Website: apple
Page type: payment
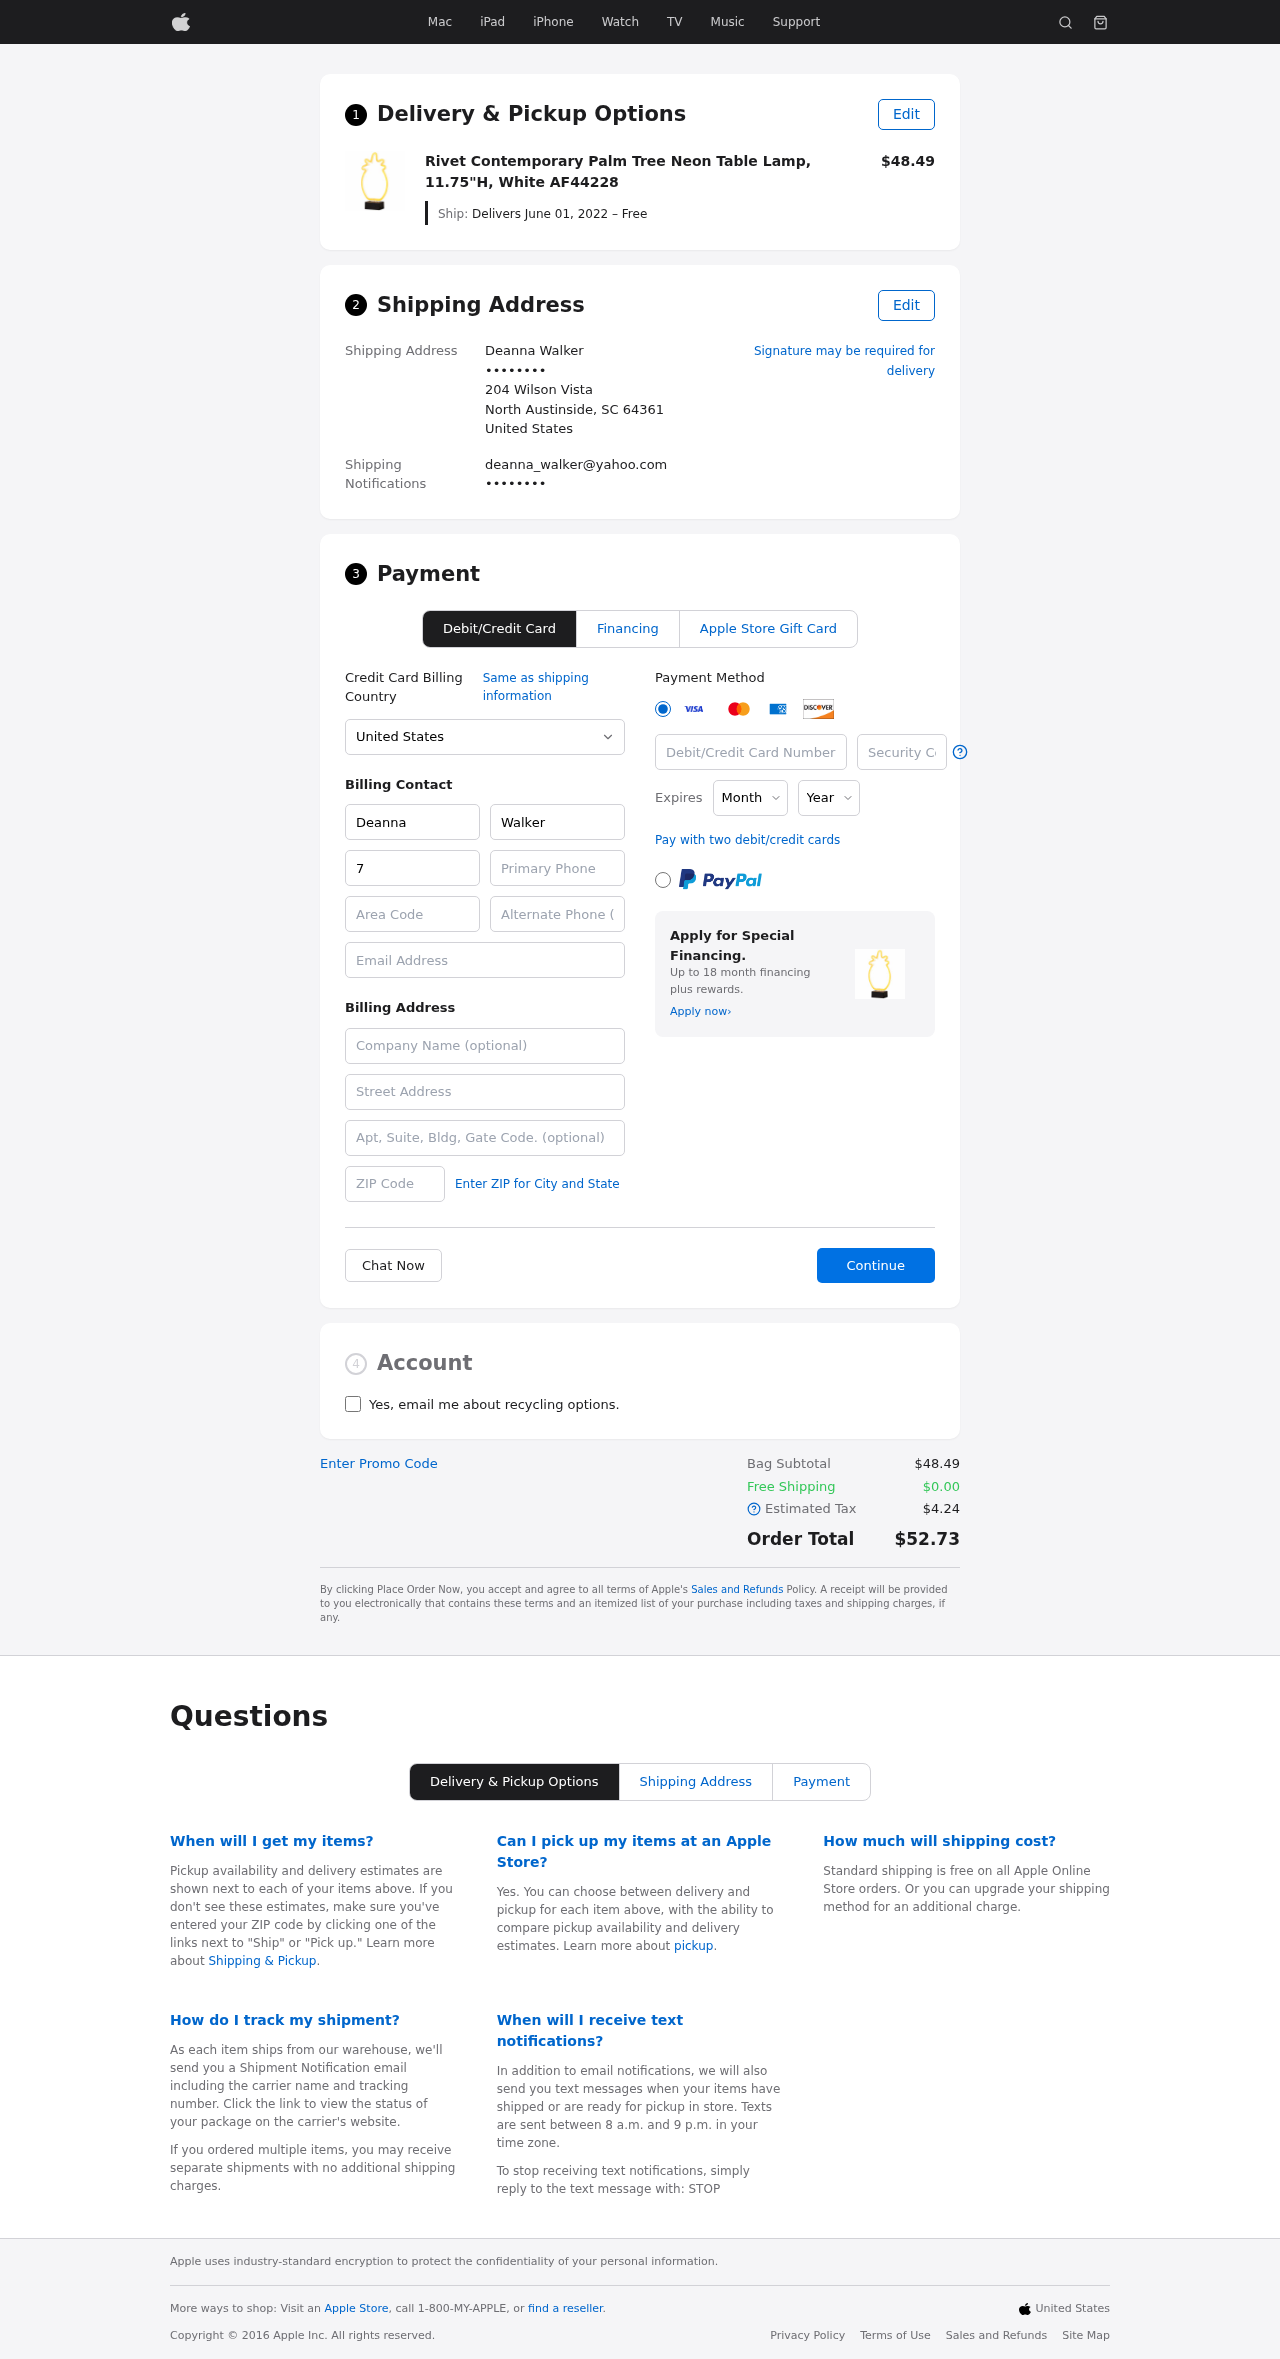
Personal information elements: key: PII_CARD_CVV
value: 708
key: PII_CARD_EXPIRY_MONTH
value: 06
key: PII_CARD_EXPIRY_YEAR
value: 26
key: PII_CARD_NUMBER
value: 6507 1658 5142 1780
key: PII_CITY_STATE_ZIP
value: North Austinside, SC 64361
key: PII_COMPANY
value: Barton LLC
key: PII_COUNTRY
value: United States
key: PII_EMAIL
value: deanna_walker@yahoo.com
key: PII_EMAIL2
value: deanna_walker@yahoo.com
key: PII_FIRSTNAME
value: Deanna
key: PII_FULLNAME
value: Deanna Walker
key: PII_LASTNAME
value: Walker
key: PII_PHONE3
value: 7336842826
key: PII_PHONE_AREA
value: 733
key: PII_POSTCODE2
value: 79102
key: PII_SECURITY_CODE
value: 25VM
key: PII_STREET
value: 204 Wilson Vista
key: PII_STREET2
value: Apt. 197
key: PII_PHONE
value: ••••••••
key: PII_PHONE2
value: ••••••••
Product elements: key: PRODUCT1_NAME
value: Rivet Contemporary Palm Tree Neon Table Lamp, 11.75"H, White AF44228
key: PRODUCT1_PRICE
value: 48.49
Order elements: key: ORDER_DELIVERY_DATE
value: Delivers June 01, 2022 – Free
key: ORDER_SUBTOTAL
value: $48.49
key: ORDER_SHIPPING_COST
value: $0.00
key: ORDER_TAX
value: $4.24
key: ORDER_TOTAL
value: $52.73